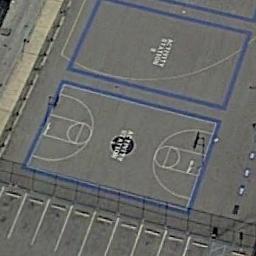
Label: basketball_court